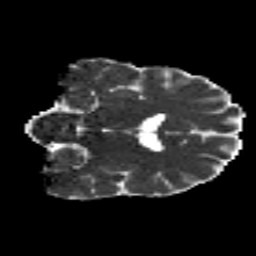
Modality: MD
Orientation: coronal
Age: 28
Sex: male
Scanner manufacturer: siemens
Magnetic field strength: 3 T
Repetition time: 8.8 s
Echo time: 0.085 s